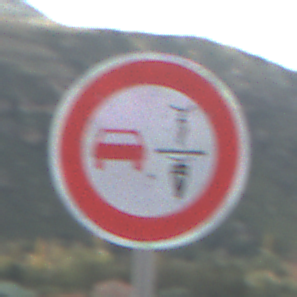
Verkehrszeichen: VerbotUeberholenEinspurigeFahrzeuge
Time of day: Midday
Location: Outdoor (Nature)
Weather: PartlyCloudy
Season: NotSpecified
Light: Natural